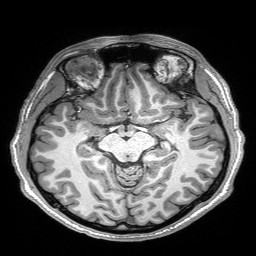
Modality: T1w
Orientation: coronal